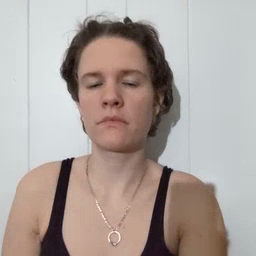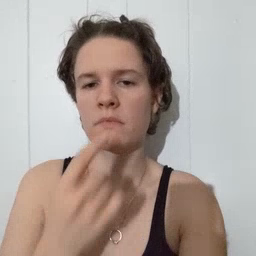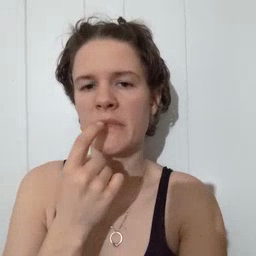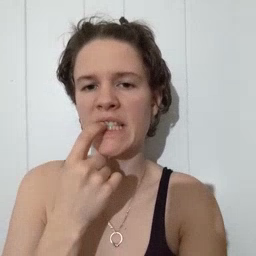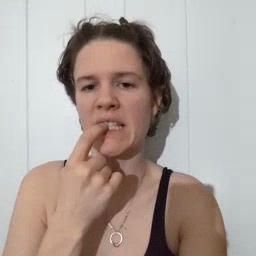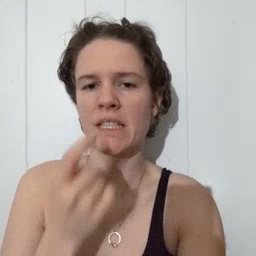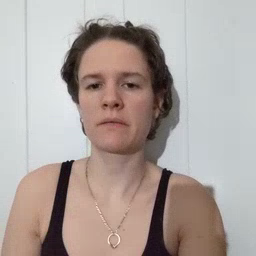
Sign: tooth